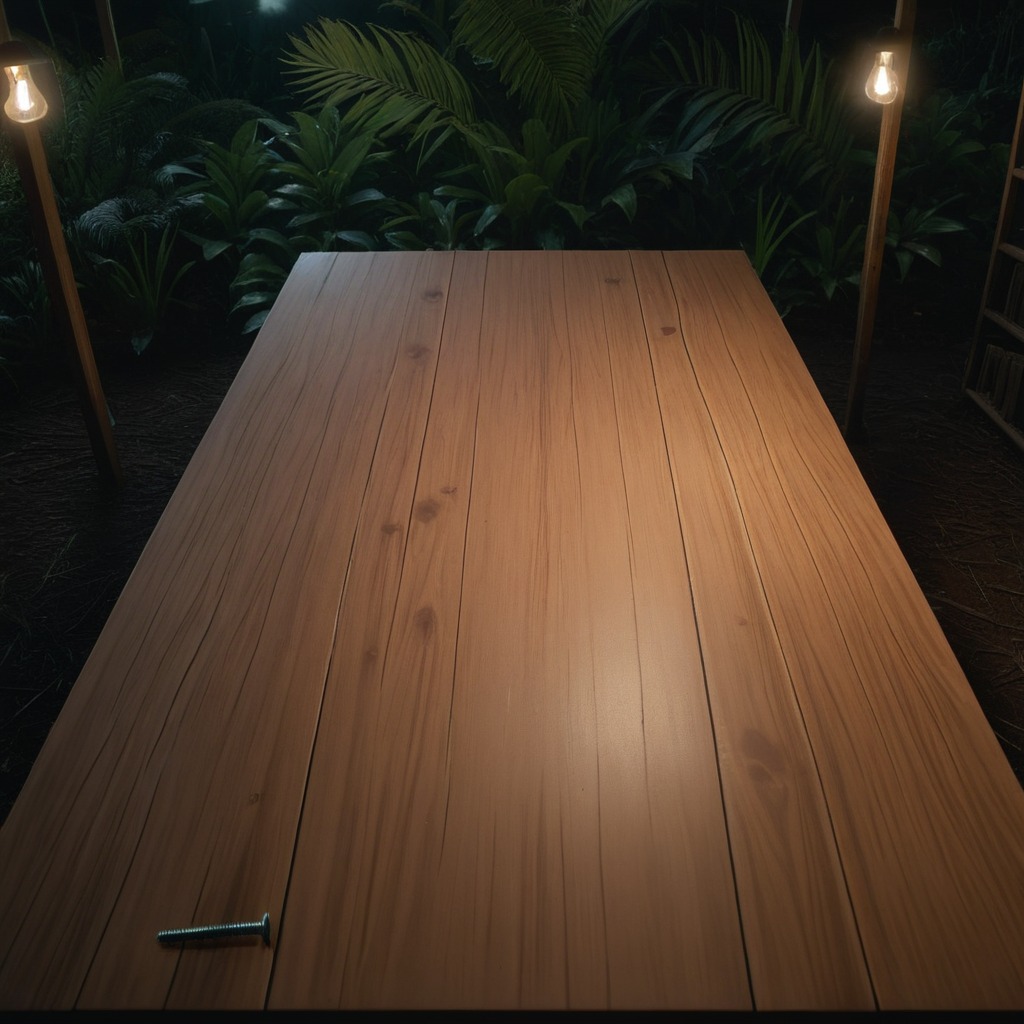
A metal screw lies on the wooden table.